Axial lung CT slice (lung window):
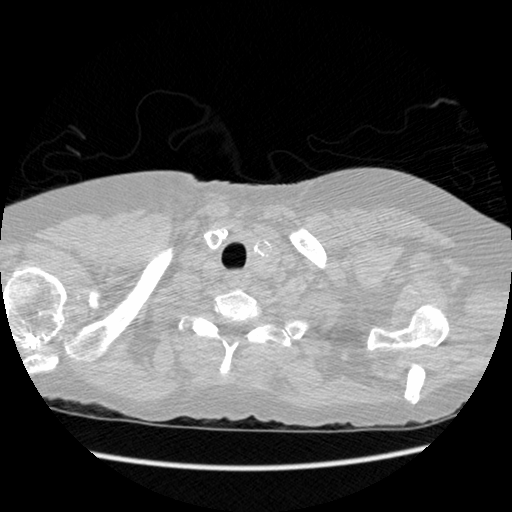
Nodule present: no